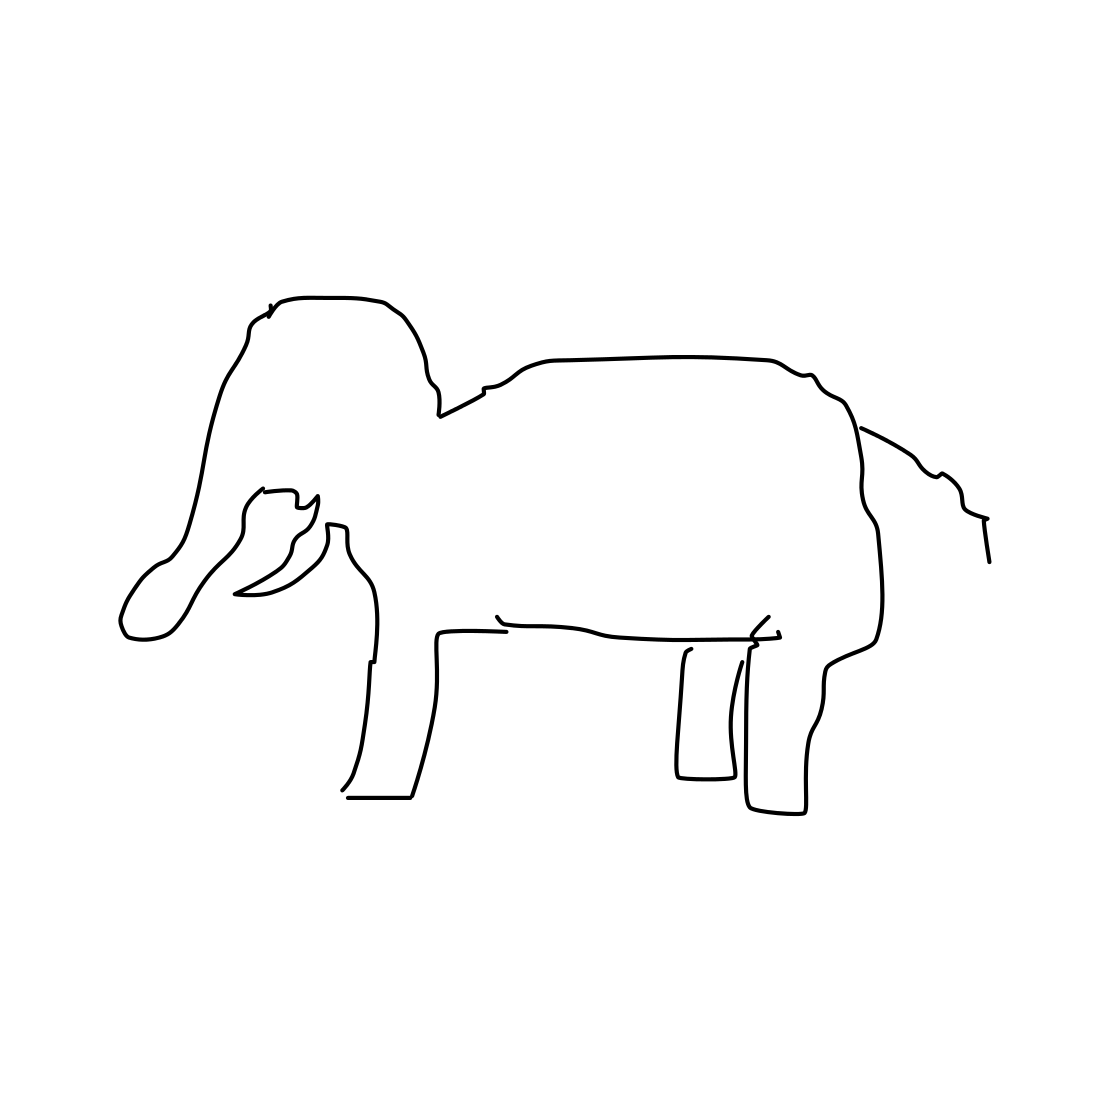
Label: elephant